Question:
Can anyone show me how to draw this "cat" face using java. I tried the following but I am not sure how to make this drawing work. I mean I know /n can be used to skip a line and I know to display / you have to do //. But I am having a tough time figuring this out.
'''
public class PrintCat {
public static void main(String[] args) {
System.out.println("//\_\//");
System.out.println("// 0 0 \ ");
System.out.println("\
\~(*)~ ");
}
}
'''
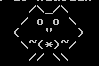
Answer: This should print what you're asking for.
'''
public static void main(String[] args) {
System.out.println(" /\_/\ ");
System.out.println(" / o o \ ");
System.out.println(" ( " ) ");
System.out.println(" \~(*)~/ ");
System.out.println(" // \\ ");
}
'''
It's just a matter of adding an extra '\' before each '\' and '"' characters.
I've (, wrote the characters of) the cat first, without any escaping, and only then did I escape the appropriate characters.
As to the spacing, you can easily figure it out writing spaces, provided you're using a monospaced font.